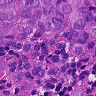
Metastatic tissue present: yes